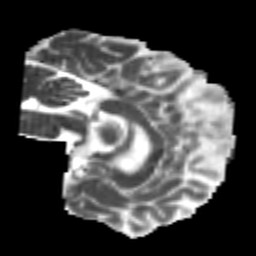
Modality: MD
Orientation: sagittal
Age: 26
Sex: male
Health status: healthy
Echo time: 0.074 s